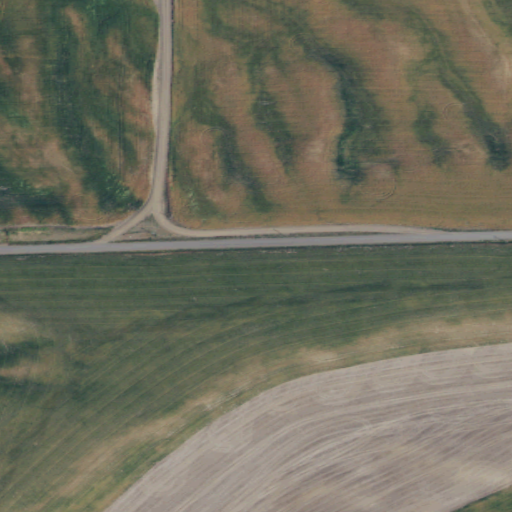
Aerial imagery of ridge(s) in Washington named Valentine Ridge containing cultivated crops, open development, medium intensity development, and low intensity development